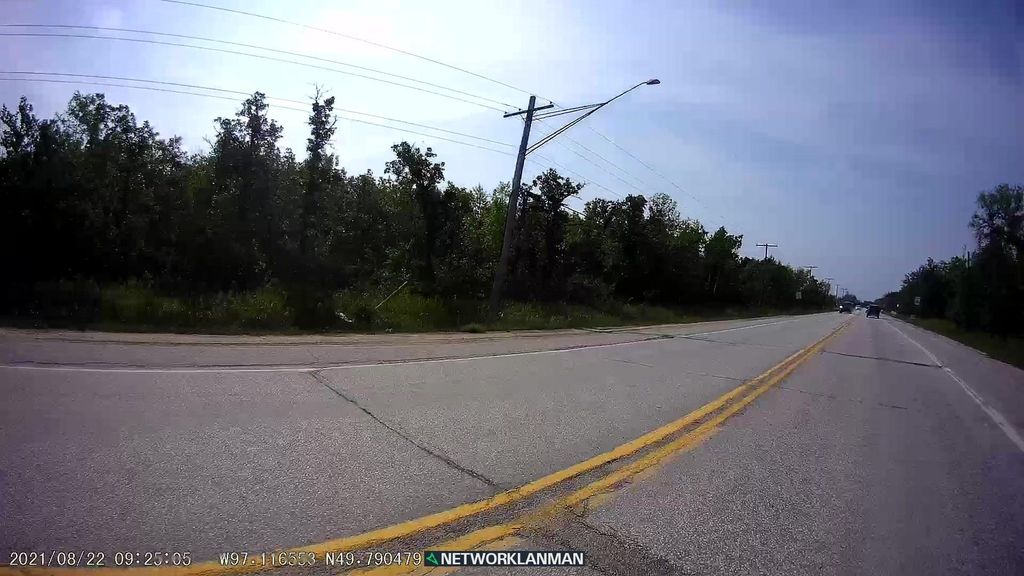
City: winnipeg